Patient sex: F
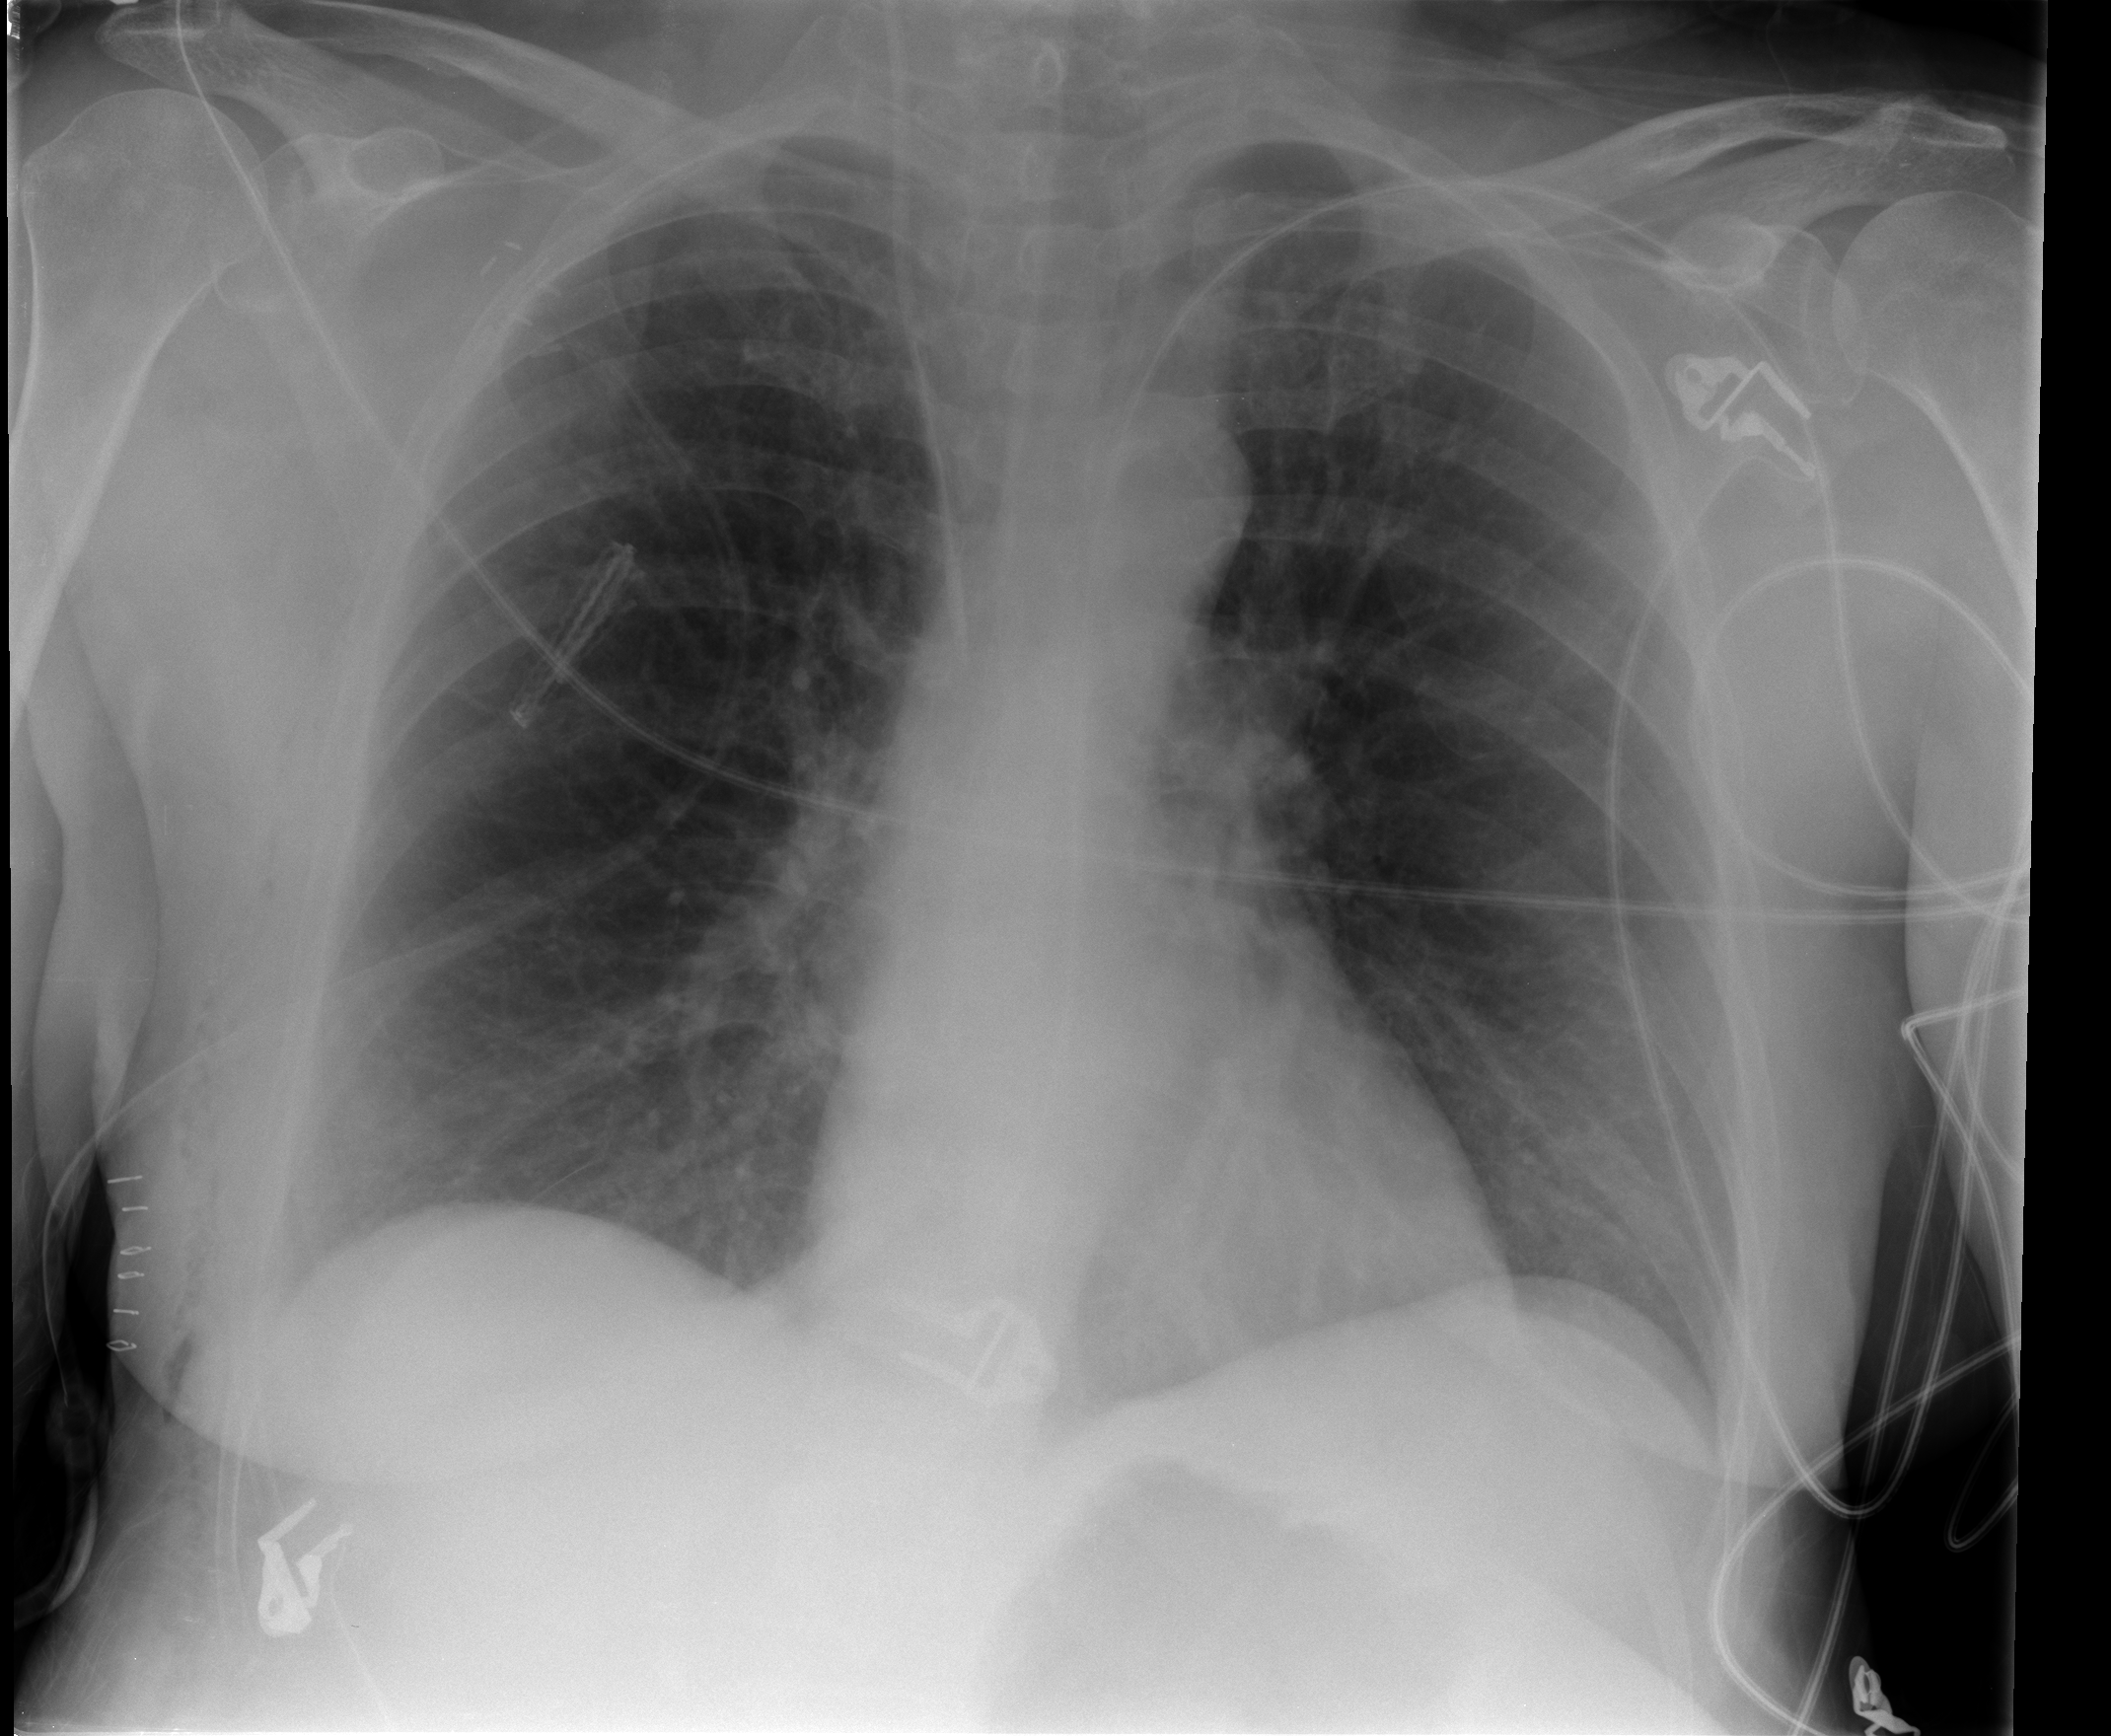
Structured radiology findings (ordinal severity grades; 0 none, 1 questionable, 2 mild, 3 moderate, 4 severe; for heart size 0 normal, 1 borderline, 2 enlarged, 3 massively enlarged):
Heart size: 0
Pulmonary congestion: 0
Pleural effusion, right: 0
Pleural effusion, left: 0
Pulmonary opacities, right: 0
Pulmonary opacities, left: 0
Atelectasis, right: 2
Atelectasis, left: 0